Field crop: maize
Growth stage: 2
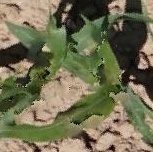
Species: maize